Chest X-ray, PA view. Patient: 62 years old, sex F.
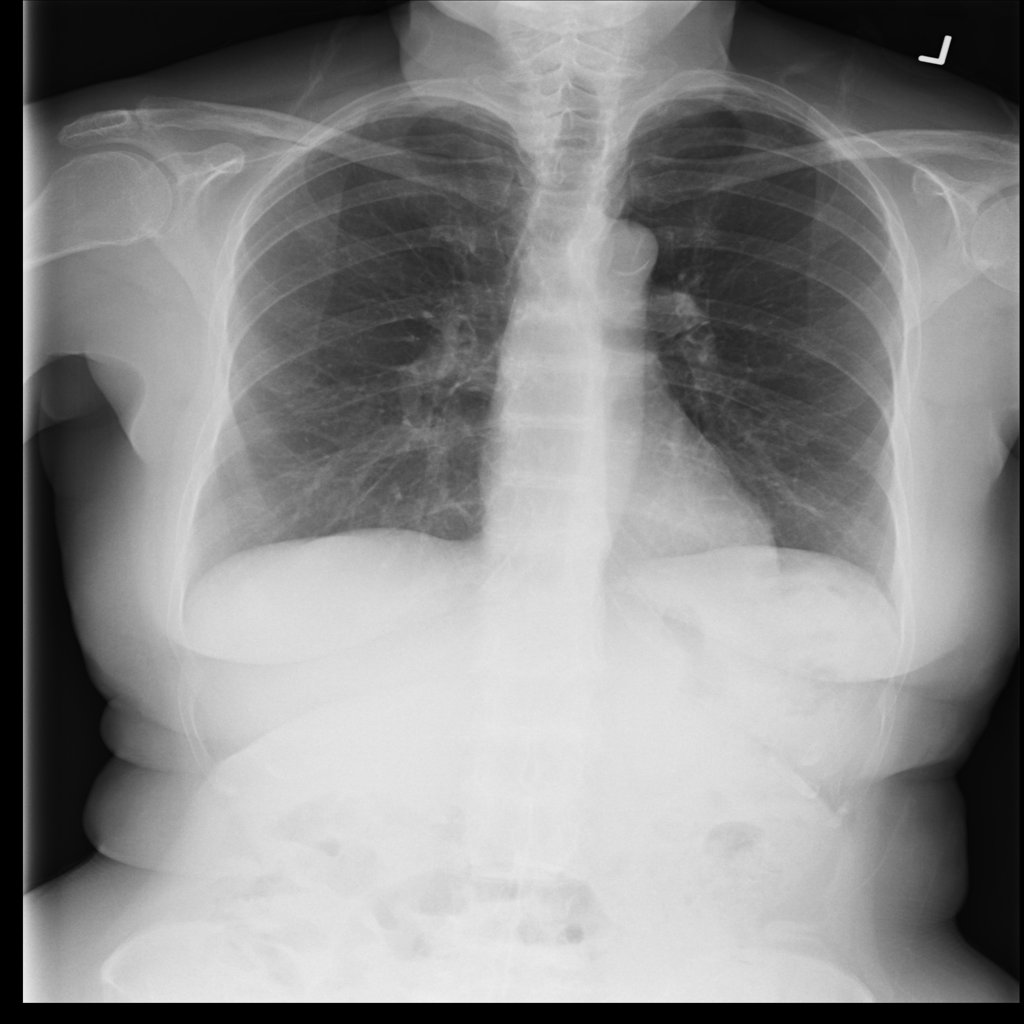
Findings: No Finding